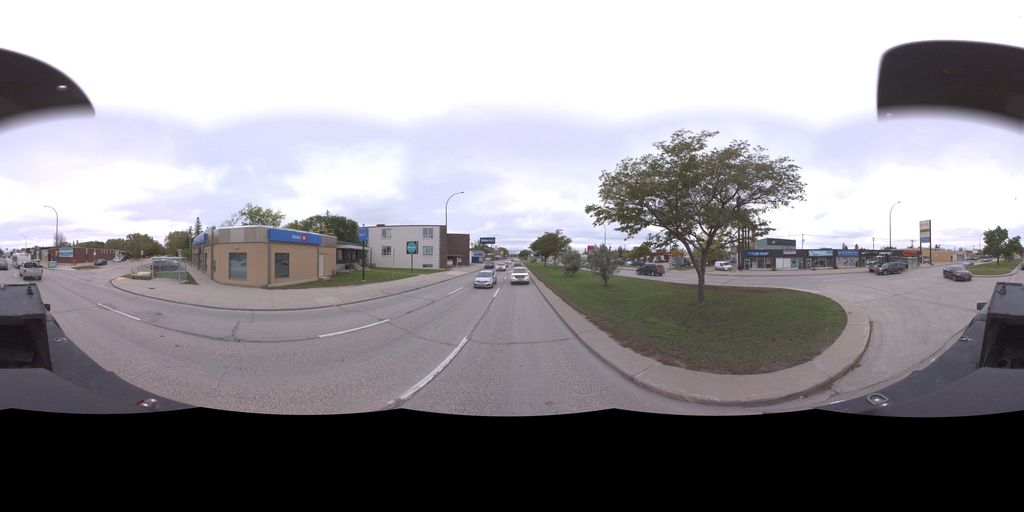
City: winnipeg